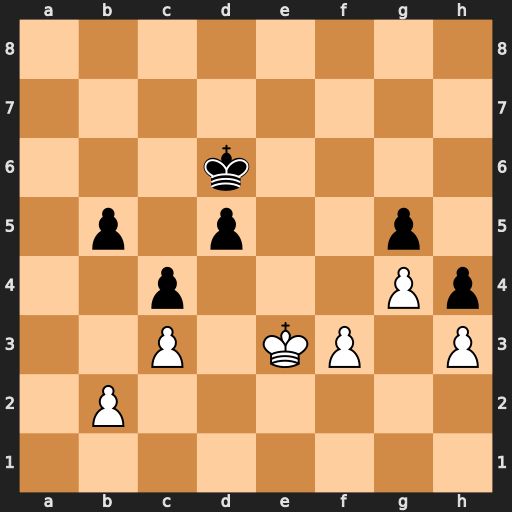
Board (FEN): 8/8/3k4/1p1p2p1/2p3Pp/2P1KP1P/1P6/8
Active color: w
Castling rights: -
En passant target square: -
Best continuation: f4 gxf4+ Kxf4